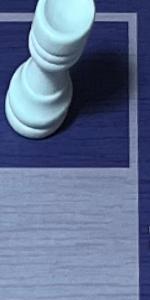
Label: Empty